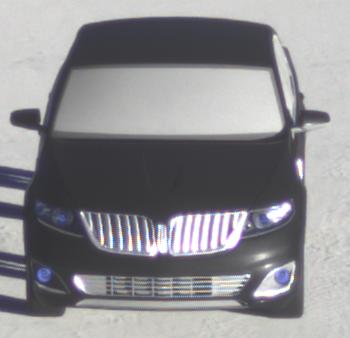
Make: Lincoln
Model: MKS
Detailed model: -
Model produced from: 2008
Model produced until: 2011
Doors: 4
Color: black
Road condition: dry road
Daytime: sunrise or sunset
Contrast: high contrast